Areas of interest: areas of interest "Flower, Bird, Fish, and Insect Market"
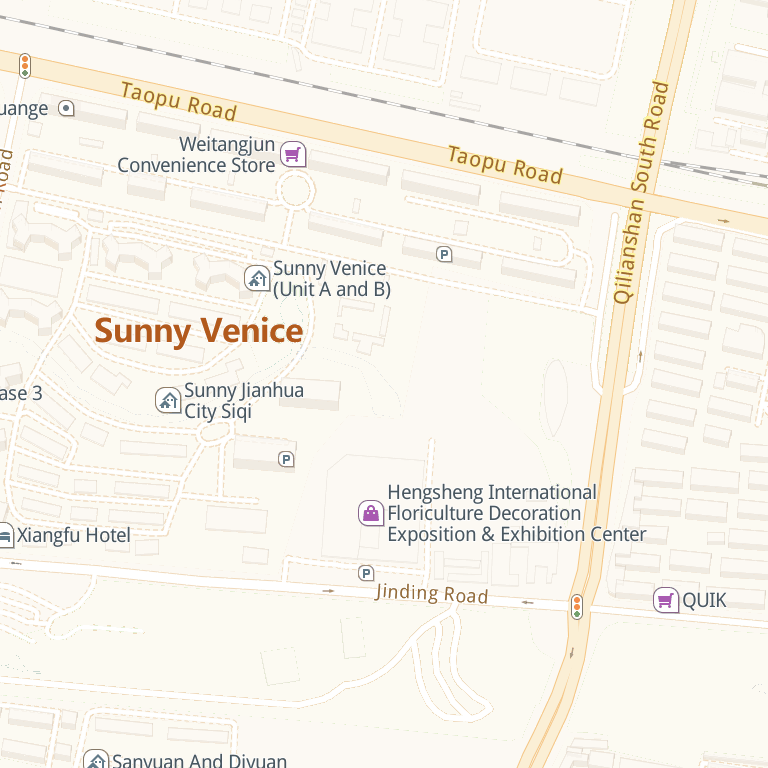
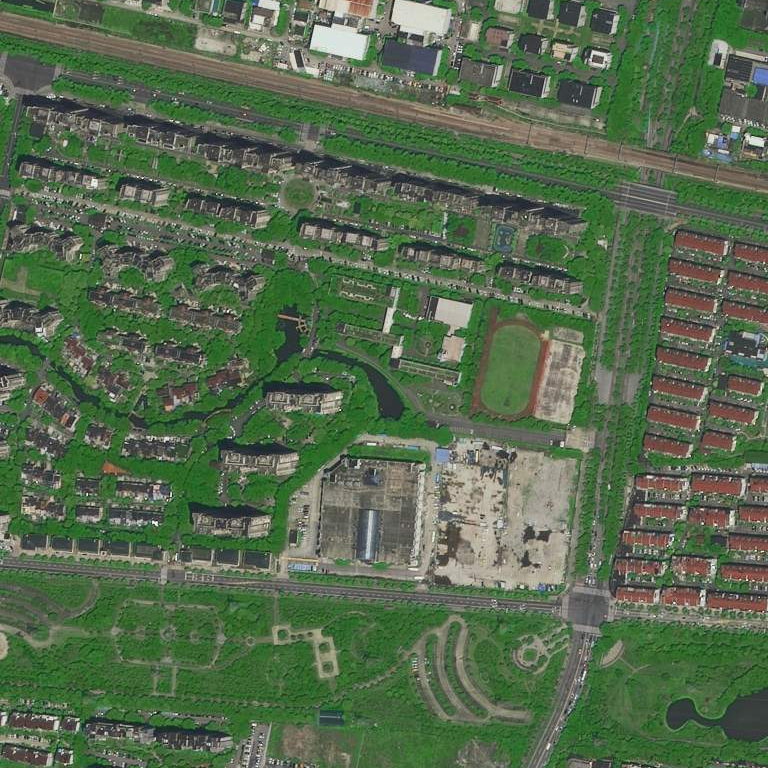